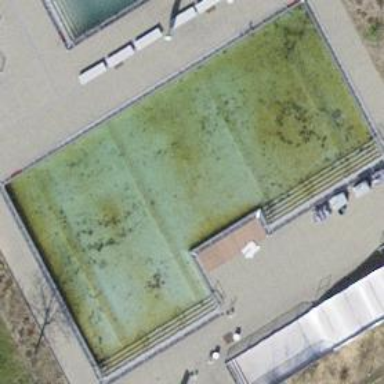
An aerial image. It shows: Outdoor swimming pool in leisure land area.